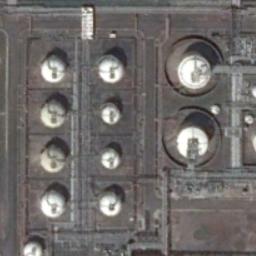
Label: storage_tank